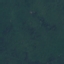
Label: Forest